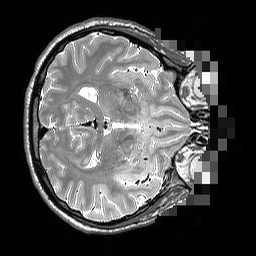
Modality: T2w
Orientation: axial
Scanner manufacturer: siemens
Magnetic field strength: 3 T
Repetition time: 2.5 s
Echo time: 0.206 s